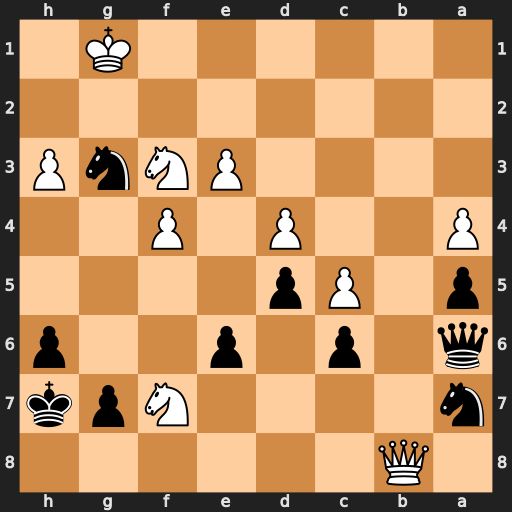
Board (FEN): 1Q6/n4Npk/q1p1p2p/p1Pp4/P2P1P2/4PNnP/8/6K1
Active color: b
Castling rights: -
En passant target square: -
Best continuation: Qf1+ Kh2 Qf2#